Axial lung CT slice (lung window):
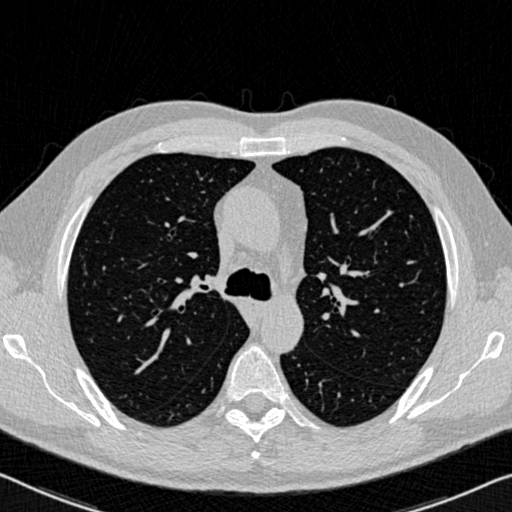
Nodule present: no